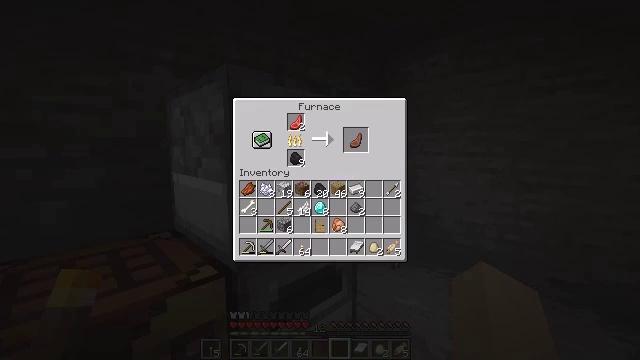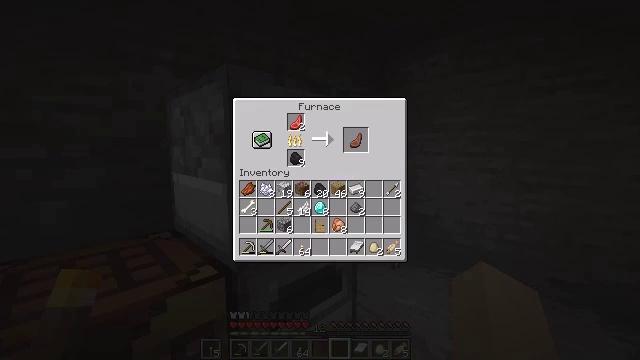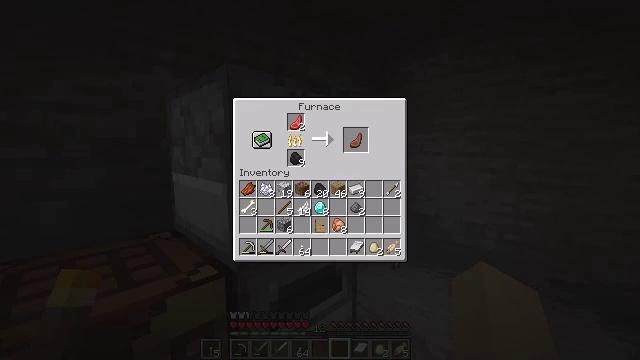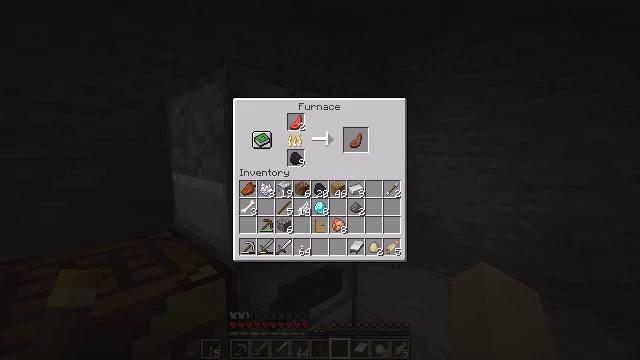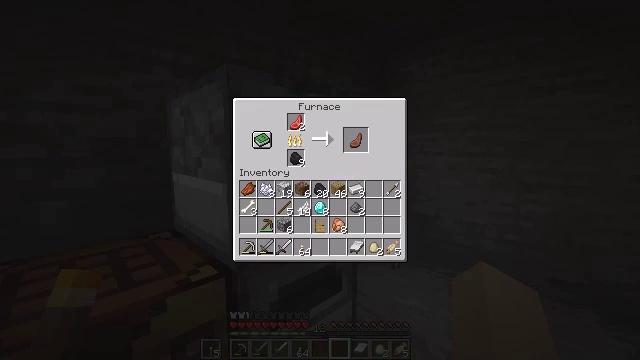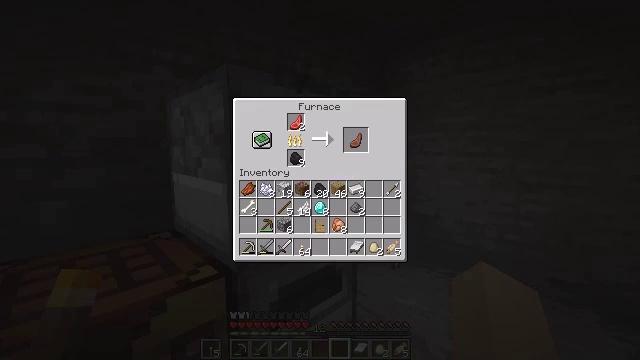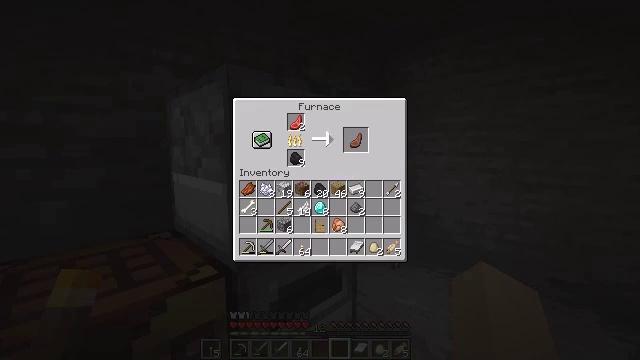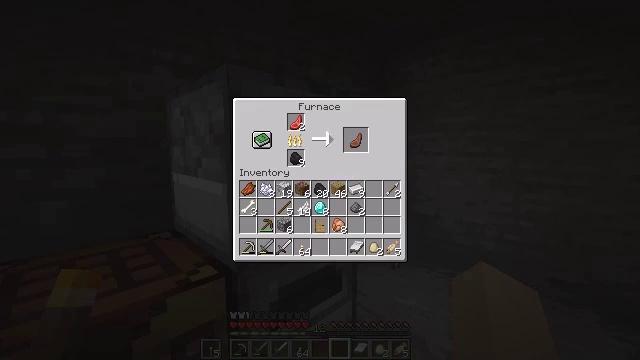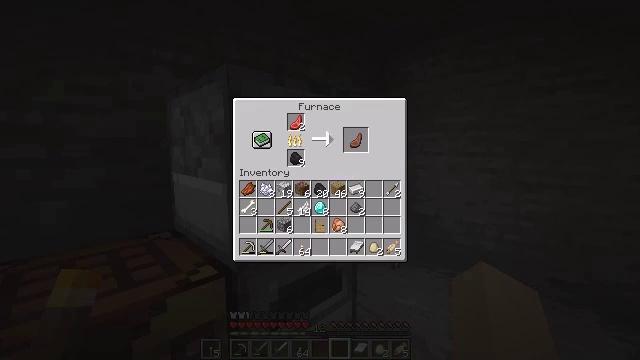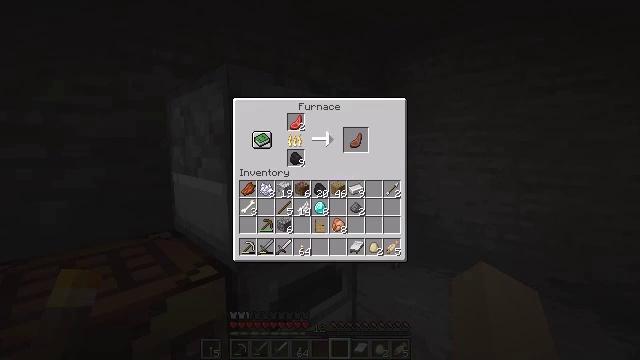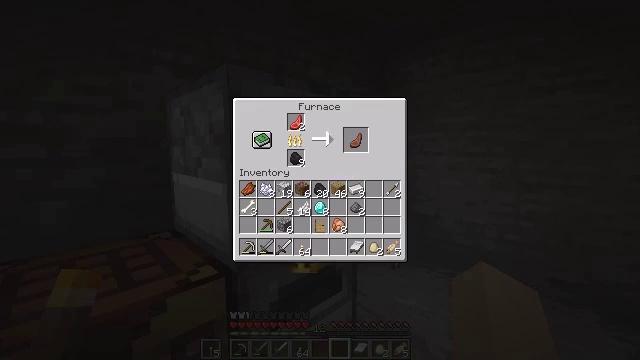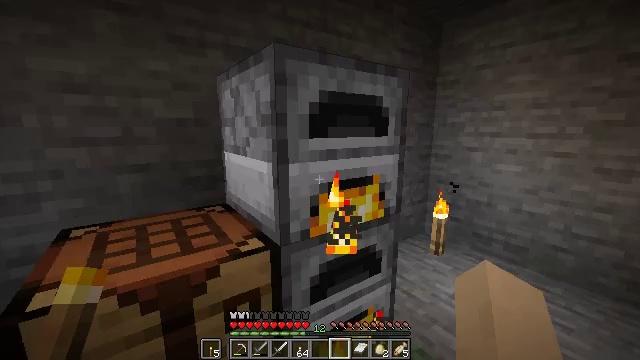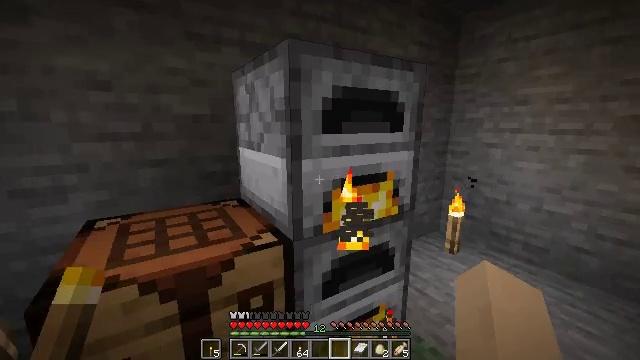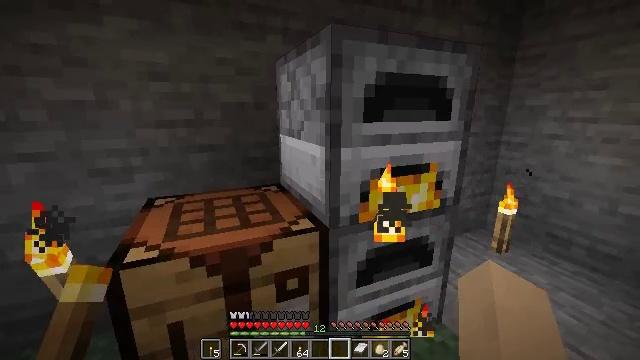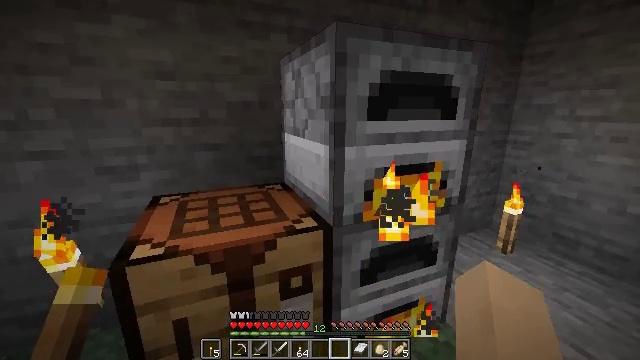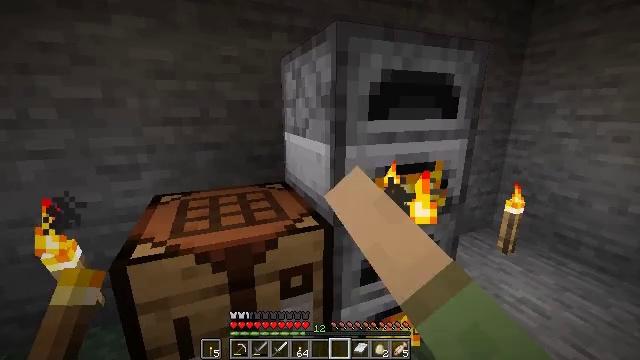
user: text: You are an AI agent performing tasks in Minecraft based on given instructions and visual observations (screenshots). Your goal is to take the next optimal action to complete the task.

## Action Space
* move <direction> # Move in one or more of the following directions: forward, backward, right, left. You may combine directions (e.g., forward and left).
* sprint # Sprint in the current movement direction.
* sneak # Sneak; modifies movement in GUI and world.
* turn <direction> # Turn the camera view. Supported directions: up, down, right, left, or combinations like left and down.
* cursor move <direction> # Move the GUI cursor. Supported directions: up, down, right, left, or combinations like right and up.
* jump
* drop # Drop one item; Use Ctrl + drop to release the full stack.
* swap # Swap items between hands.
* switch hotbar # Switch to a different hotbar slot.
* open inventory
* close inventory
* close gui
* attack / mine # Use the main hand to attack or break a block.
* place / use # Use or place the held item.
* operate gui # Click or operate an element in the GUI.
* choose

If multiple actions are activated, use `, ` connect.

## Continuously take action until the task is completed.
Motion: motion action
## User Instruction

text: Craft the diamond pickaxe by using diamonds and sticks in the crafting table.
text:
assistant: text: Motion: no_op
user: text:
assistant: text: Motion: no_op
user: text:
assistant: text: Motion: no_op
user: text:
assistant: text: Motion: no_op
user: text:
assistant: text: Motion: no_op
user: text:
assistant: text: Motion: no_op
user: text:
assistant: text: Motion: no_op
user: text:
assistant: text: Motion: no_op
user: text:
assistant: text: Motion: no_op
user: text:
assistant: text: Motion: no_op
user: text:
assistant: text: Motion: cursor move left and down
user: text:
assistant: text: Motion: turn left, close gui
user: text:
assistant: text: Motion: turn left and down
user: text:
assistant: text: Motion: use / place
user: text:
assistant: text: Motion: use / place
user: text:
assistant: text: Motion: use / place
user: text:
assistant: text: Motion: use / place
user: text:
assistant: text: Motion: no_op
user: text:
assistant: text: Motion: open gui
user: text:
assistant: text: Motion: no_op
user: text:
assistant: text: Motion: cursor move left
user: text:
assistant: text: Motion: no_op
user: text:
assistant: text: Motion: no_op
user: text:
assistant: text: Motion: no_op
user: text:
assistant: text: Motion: no_op
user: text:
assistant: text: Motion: no_op
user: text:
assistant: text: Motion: no_op
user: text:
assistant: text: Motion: close gui
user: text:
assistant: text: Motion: turn left and down
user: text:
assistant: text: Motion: turn left and down